Question: I'm trying to specify custom Y axis tick marks, but IDL is not cooperating.

In the top left, 1.0000 should be the max value, but IDL puts a 57 there. 57 is the max array dimension of my data.
I have an array of eta levels(strings) corresponding 1:1 with the array indices, and I want to use them as tick marks. I've got a bit of code that let's it plot X major tick marks, but IDL keeps throwing that silly max array index value in there instead of my desired final tick mark.
Is there a way I can get rid of that?
As requested, here is the code:
'''
;Get the total number of possible y axis values( this case has 58 )
number_of_ticks = (size( custom_levels[ min_level:max_level ] ) )[1]
;I want 6 major tick marks
number_of_major_ticks = 6
;The amount in between each tick in terms of array index
tick_step = number_of_ticks / number_of_major_ticks
;Check if we can fit another tick mark in
if ((((number_of_major_ticks - 1)+min_level) * tick_step) + tick_step) LT number_of_ticks then begin
number_of_major_ticks = number_of_major_ticks + 1
endif
;Get the array positions of the values that will be used for tick marks
tick_array_indices = indgen( number_of_major_ticks )
tick_array_indices = (tick_array_indices+min_level) * tick_step
;Now build the array of tick mark strings that should be displayed
y_tick_labels = strarr( number_of_major_ticks + 1 )
for i = 0, number_of_major_ticks - 1 do begin
y_tick_labels[i] = custom_levels[ tick_array_indices[ i ] ]
endfor
;That's all the initial setup, now to actually plot the data:
if overplot EQ 1 then begin
CASE contour_type OF
'Solid Line':contour, var_slice, /overplot, levels = var_levels, /FOLLOW, Color = 0, YSTYLE = 1, XSTYLE = 1, XRANGE = [0, n_points ], YRANGE = [ min_level, max_level ]
'Dashed Line':contour, var_slice, /overplot, levels = var_levels, /FOLLOW, C_LINESTYLE = [1], C_COLOR = 0, Color = 0, YSTYLE = 1, XSTYLE = 1, YRANGE = [ min_level, max_level ], XRANGE = [0, n_points ]
endcase
endif else begin
CASE contour_type OF
'Fill':contour, var_slice, /Fill, C_COLORS=var_colors, Background = <PHONE>, levels=var_levels, POSITION=[0.1, 0.25, 0.9, 0.95], /NORMAL, Color = 0, Title = 'Cross section plot between coordinates ' + strtrim(lat[x1, y1],2) + ',' + strtrim(lon[x1, y1],2) + ' and ' + strtrim(lat[x2, y2],2) + ',' + strtrim(lon[x2, y2],2), YTICKS = number_of_major_ticks, YTICKNAME = y_tick_labels, YTITLE = custom_levels_title, XTITLE = 'Points in between the 2 chosen coordinates', CHARSIZE = 1.2, YSTYLE = 1, XSTYLE = 1, YRANGE = [ min_level, max_level ], XRANGE = [0, n_points ]
'Solid Line':contour, var_slice, Background = <PHONE>, levels=var_levels, POSITION=[0.1, 0.25, 0.9, 0.95], Color = 0, Title = 'Cross section plot between coordinates ' + strtrim(lat[x1, y1],2) + ',' + strtrim(lon[x1, y1],2) + ' and ' + strtrim(lat[x2, y2],2) + ',' + strtrim(lon[x2, y2],2), YTICKS = number_of_major_ticks, YTICKNAME = y_tick_labels, YTITLE = custom_levels_title, XTITLE = 'Points in between the 2 chosen coordinates', CHARSIZE = 1.2, YSTYLE = 1, XSTYLE = 1, YRANGE = [ min_level, max_level ], XRANGE = [0, n_points ]
'Dashed Line':contour, var_slice, Background = <PHONE>, levels=var_levels,C_LINESTYLE = [1], C_COLOR = 0, POSITION=[0.1, 0.25, 0.9, 0.95], Color = 0, Title = 'Cross section plot between coordinates ' + strtrim(lat[x1, y1],2) + ',' + strtrim(lon[x1, y1],2) + ' and ' + strtrim(lat[x2, y2],2) + ',' + strtrim(lon[x2, y2],2), YTICKS = number_of_major_ticks, YTICKNAME = y_tick_labels, YTITLE = custom_levels_title, XTITLE = 'Points in between the 2 chosen coordinates', CHARSIZE = 1.2, YSTYLE = 1, XSTYLE = 1, YRANGE = [ min_level, max_level ], XRANGE = [0, n_points ]
endcase
endelse
'''
The fill case is the one that is being used right now. var_slice is a 450x58 array in this case.
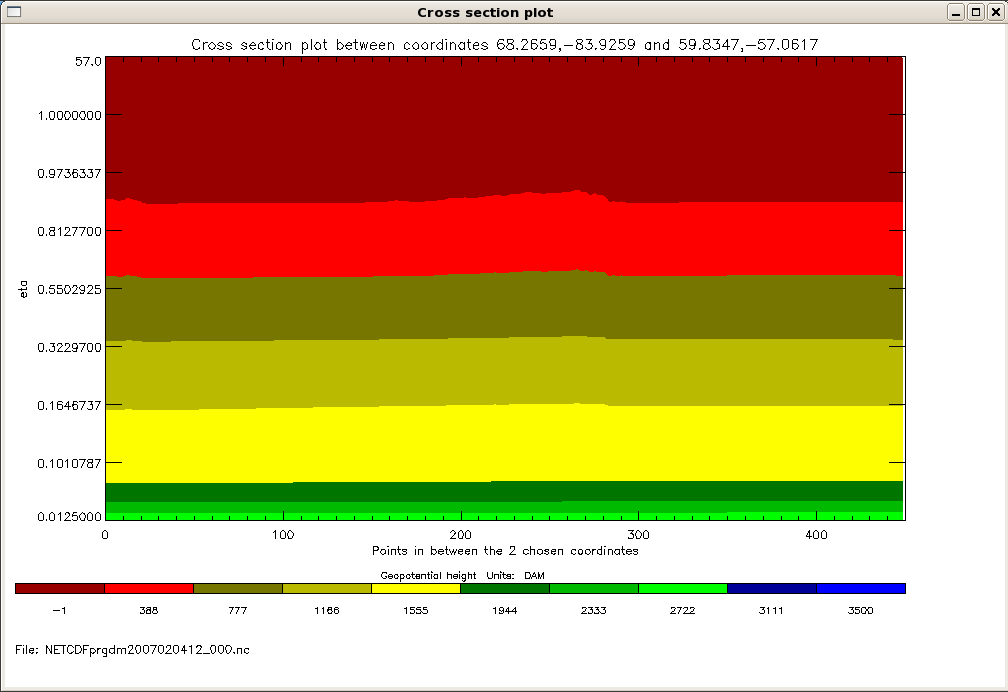
Answer: Woops, figured it out.
IDL seems to require that you specify a number of tick marks 1 less than the labels you give it.
So if you want 11 tick marks, and have 11 labels for your tick marks, set the number of major tick marks to 10.